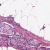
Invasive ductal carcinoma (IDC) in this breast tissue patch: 1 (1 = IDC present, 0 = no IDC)